Question: I am currently trying to write an OpenCL application doing some memory intensive calculations. To track the progress of all the calculations I created a Unfortunately, the My guess is that the kernels are not done executing before the next heap is added.
'''
for (unsigned long i=1; i<maxGlobalThreads; i+=<PHONE>) {
// Calculating Offset
size_t temp = <PHONE>;
size_t offset = 0;
if (i><PHONE>) {
offset = i-<PHONE>;
}
cl_event tmp;
clEnqueueNDRangeKernel(command_queue, kernel, 1, &offset, &temp, NULL, NULL, 0, &tmp);
// Wait until Threads finished (-- not working)
clWaitForEvents(1, &tmp);
// Copy results from memory buffer
int *res = (int*)malloc(64*sizeof(int));
int *indexNum = (int*)malloc(14*sizeof(int));
err = clEnqueueReadBuffer(command_queue, foundCombiMem, CL_TRUE, 0, 64*sizeof(int), res, 0, NULL, NULL);
err = clEnqueueReadBuffer(command_queue, indexNumMem, CL_TRUE, 0, 14*sizeof(int), indexNum, 0, NULL, NULL);
// Calculate Time for <PHONE> checked combinations
diff = clock() - start;
double msec = diff * 1000 / CLOCKS_PER_SEC;
printf("%f
", (msec/(i*<PHONE>))*<PHONE>);
[ ... ]
}
'''

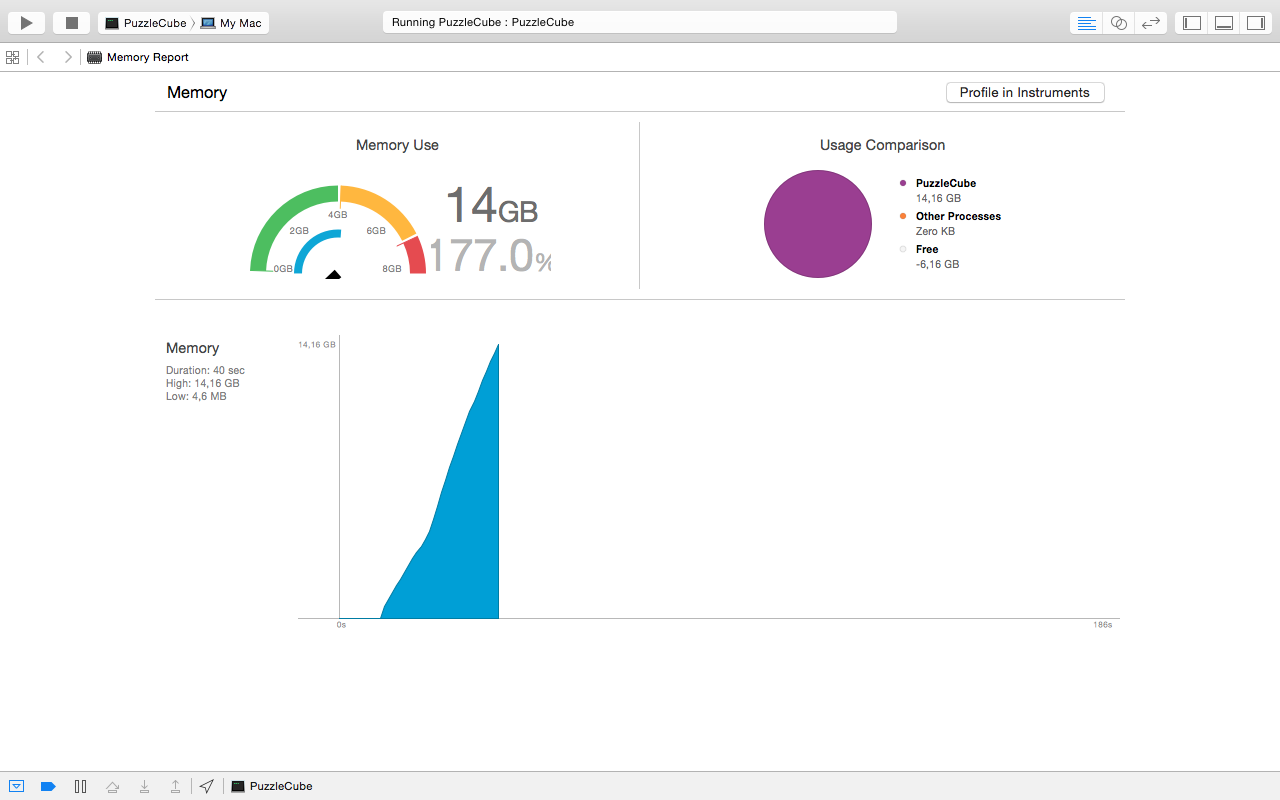
Answer: You are doing to mallocs that are never freed on each iteration of the loop. This is why you are running out of memory.
Also, your loop is using an unsigned int variable, which could be a problem depending on the value of maxGloablThreads.